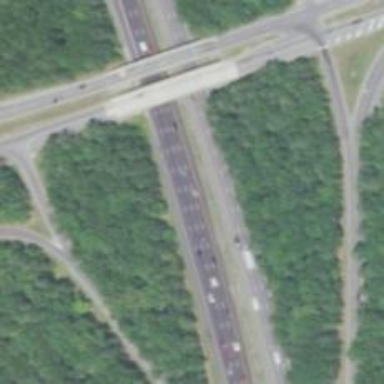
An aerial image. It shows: View of motorway.